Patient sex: M
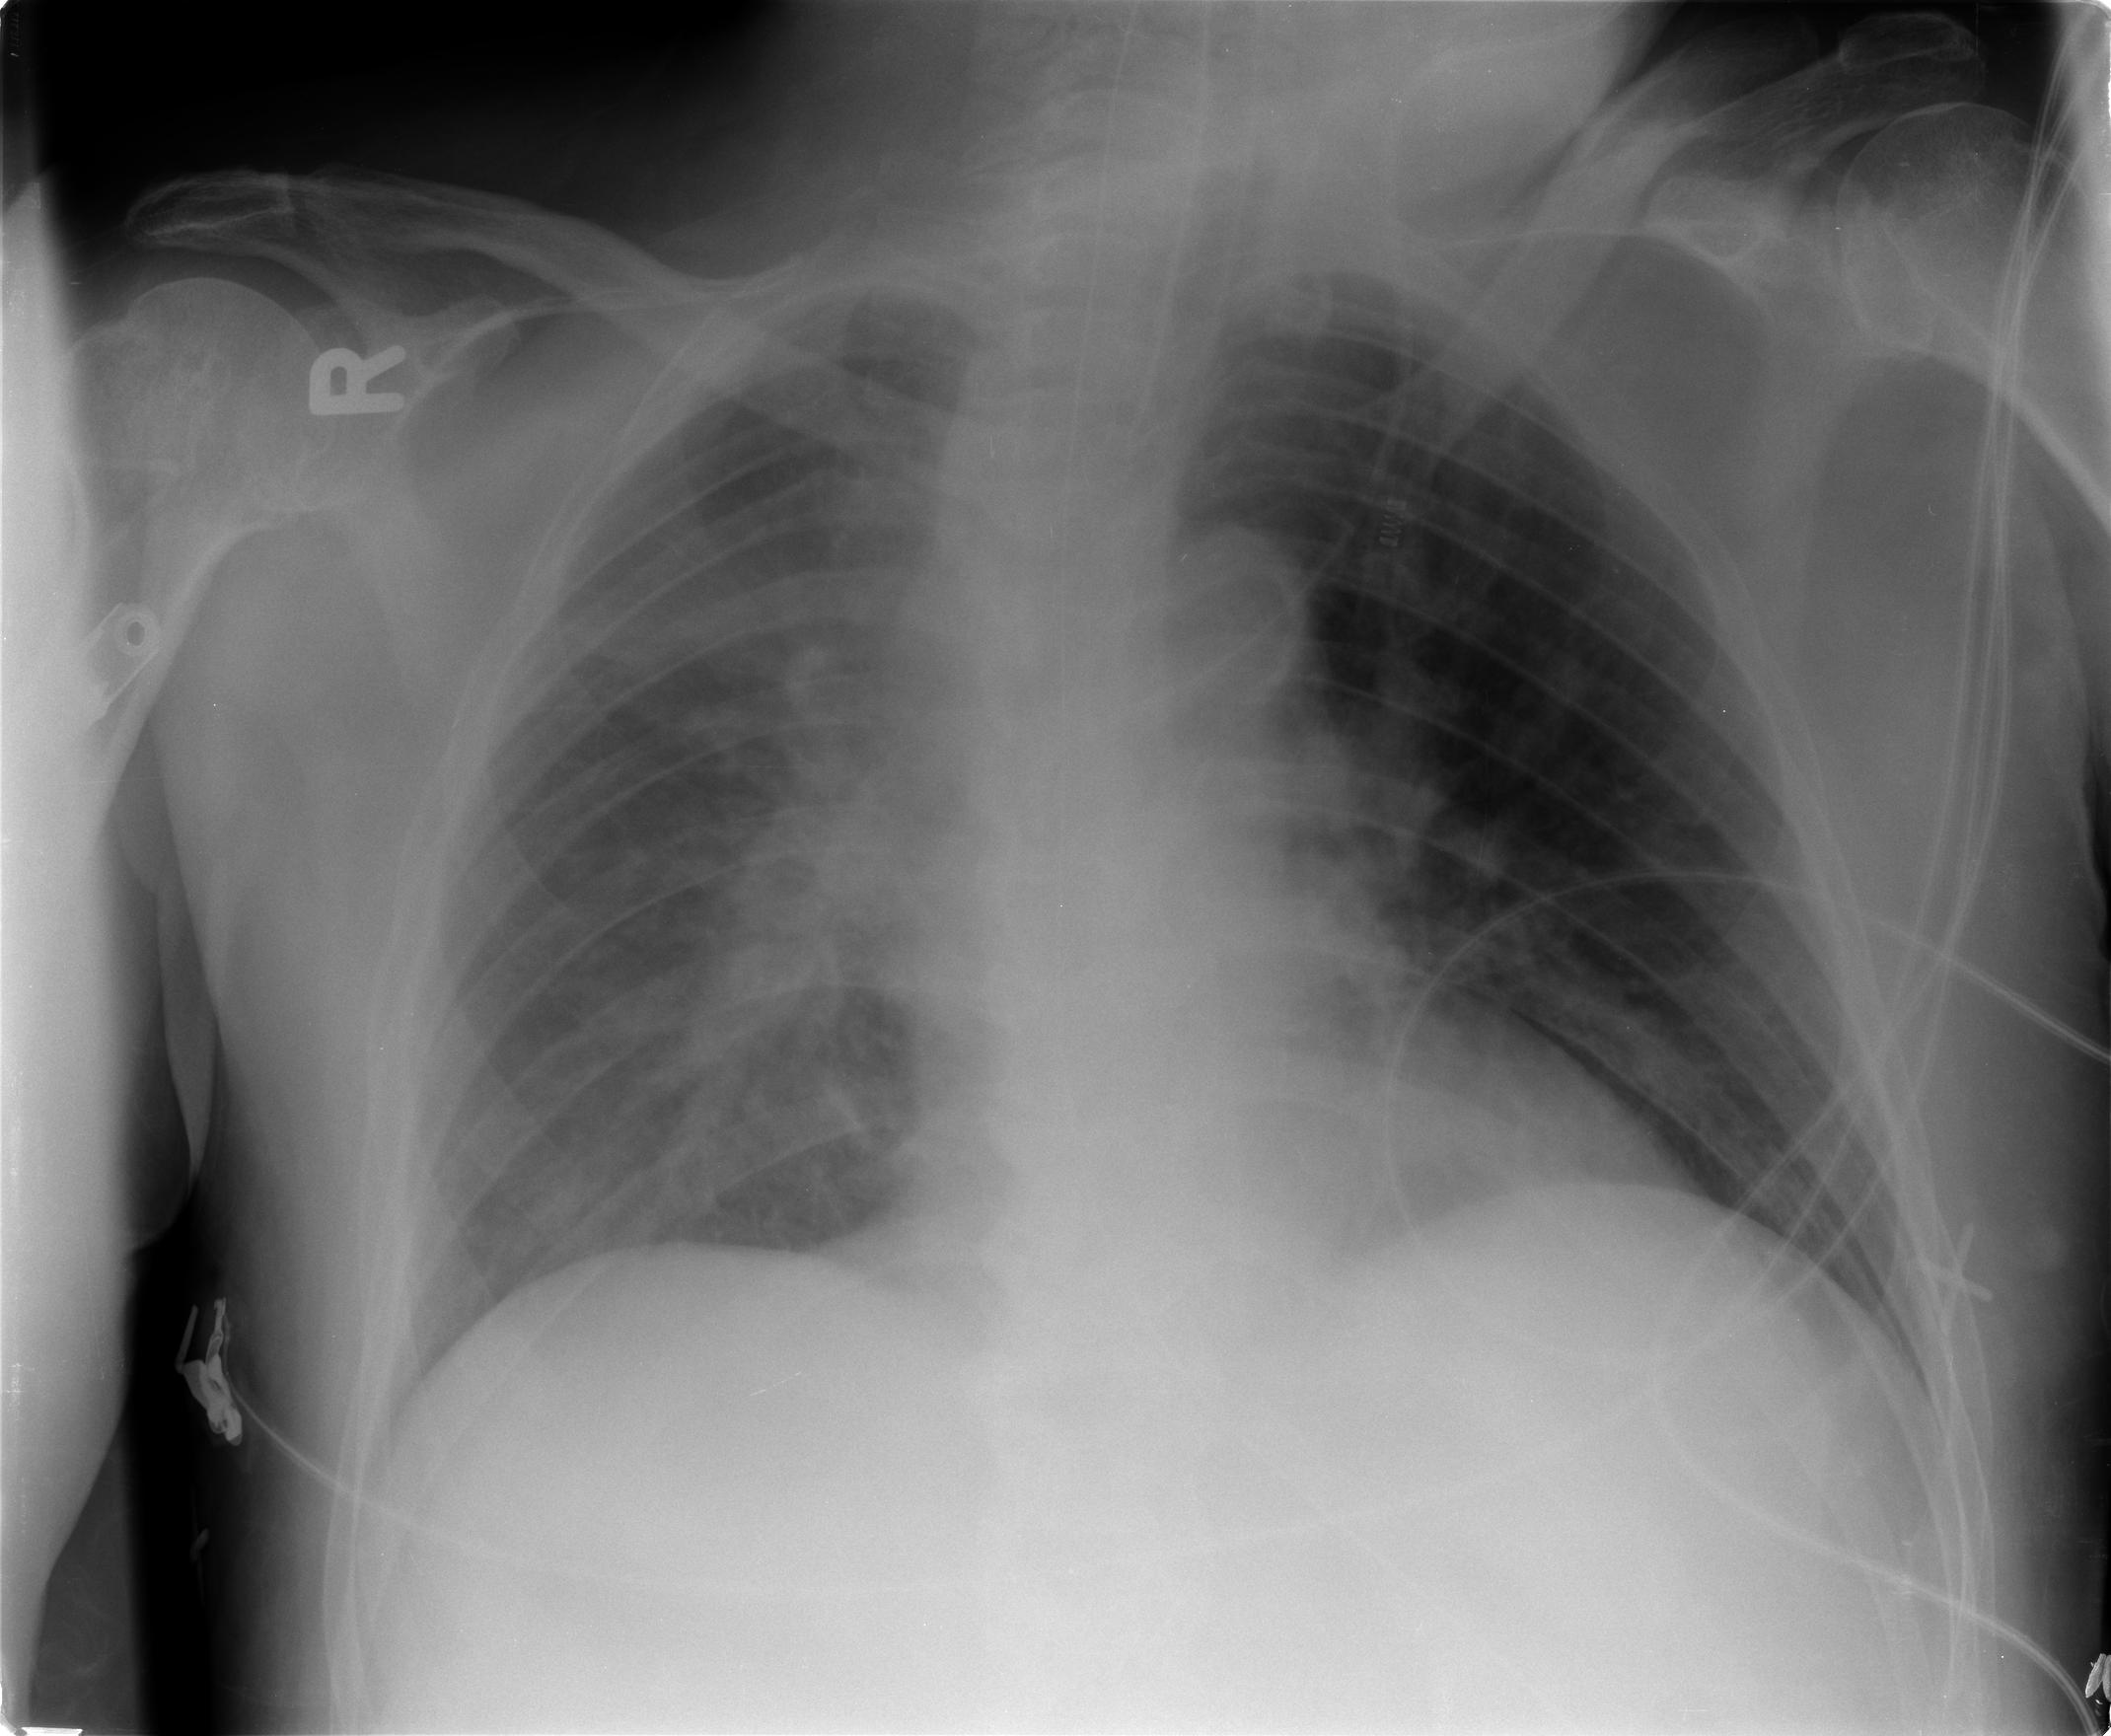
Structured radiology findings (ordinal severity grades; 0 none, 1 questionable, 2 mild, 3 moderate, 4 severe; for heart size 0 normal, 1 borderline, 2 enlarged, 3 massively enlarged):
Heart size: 2
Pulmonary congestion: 2
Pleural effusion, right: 1
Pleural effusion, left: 0
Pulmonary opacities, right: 1
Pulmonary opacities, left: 0
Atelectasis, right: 2
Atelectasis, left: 0